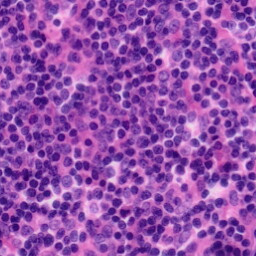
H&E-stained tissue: Tonsil